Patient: sex M, age 51
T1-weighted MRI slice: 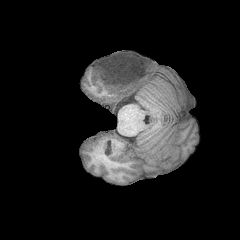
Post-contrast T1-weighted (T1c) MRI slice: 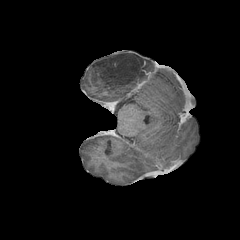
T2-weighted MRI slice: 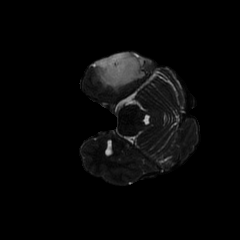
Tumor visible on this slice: yes
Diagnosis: Astrocytoma, IDH-mutant
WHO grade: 4